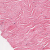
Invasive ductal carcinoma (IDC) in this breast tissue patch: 0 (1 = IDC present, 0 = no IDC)